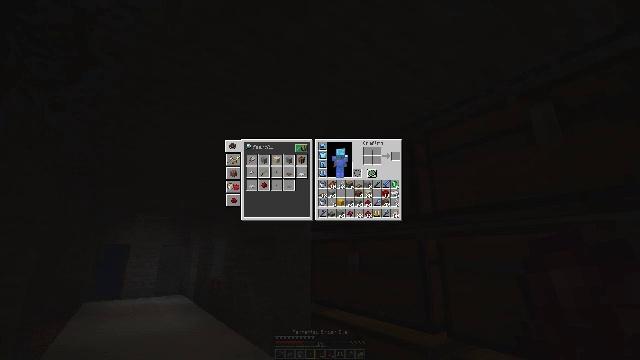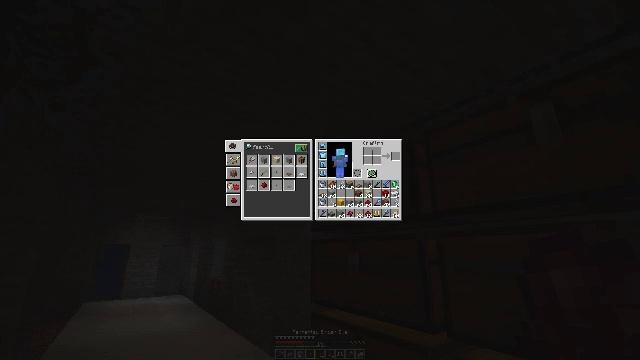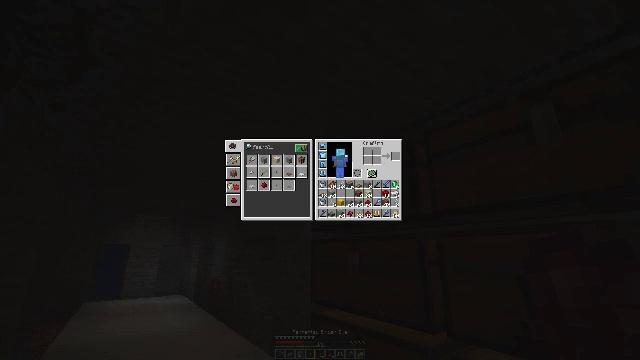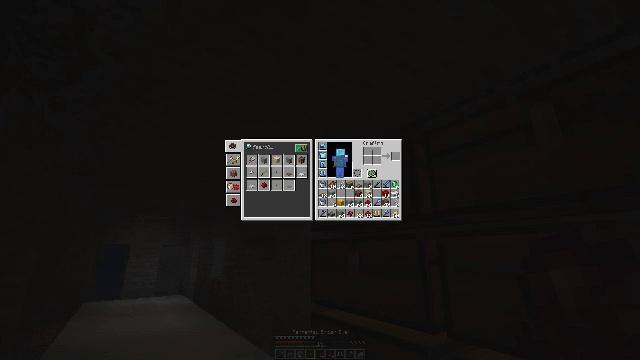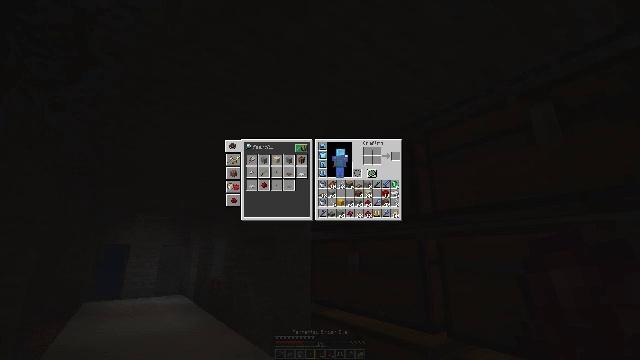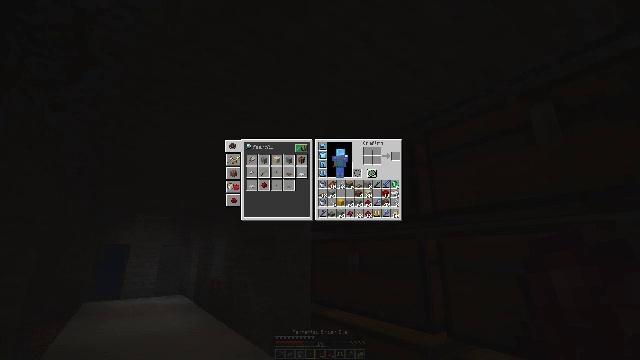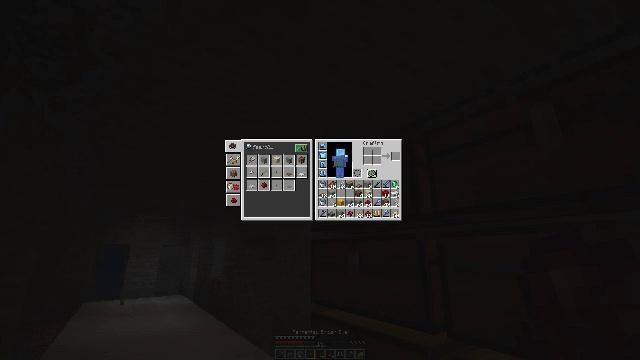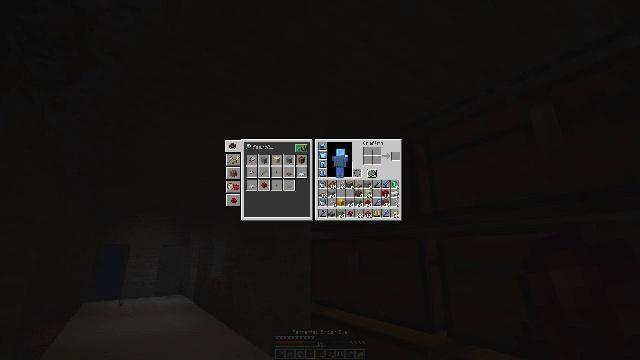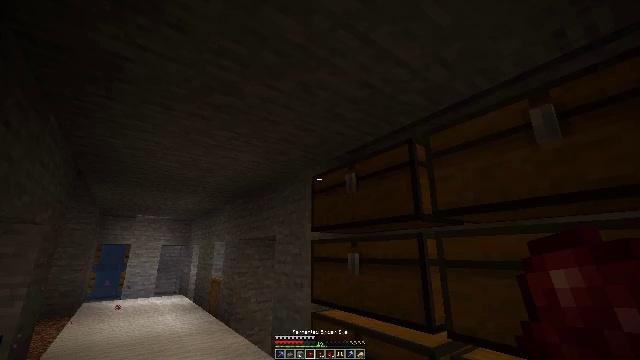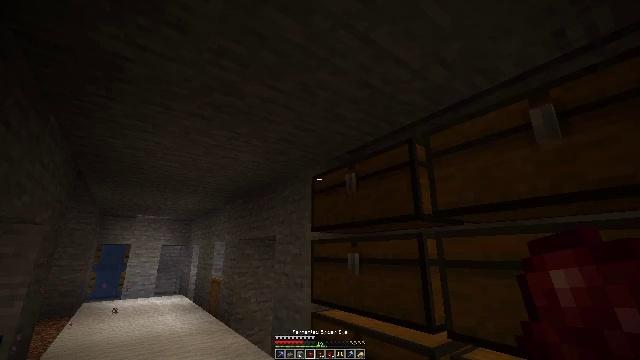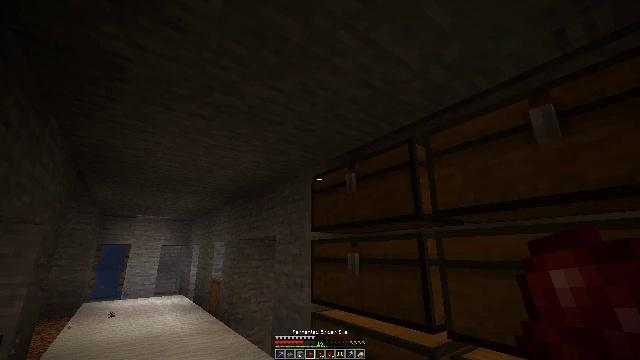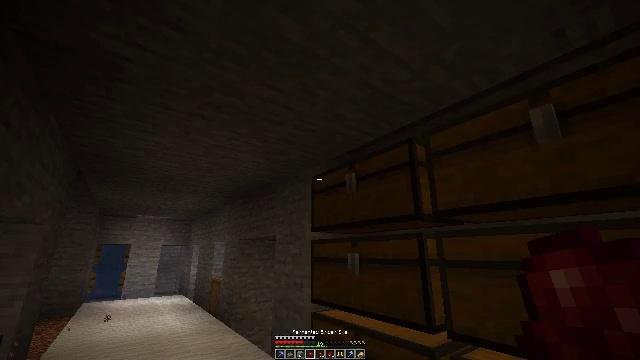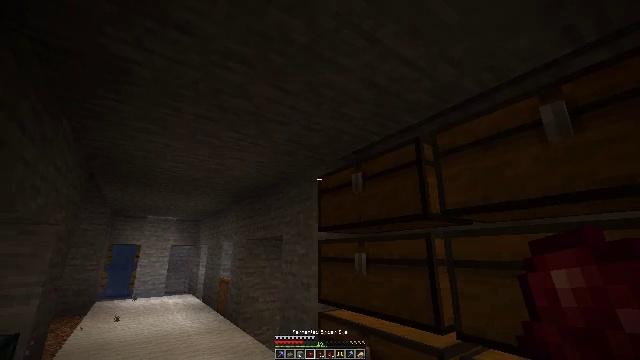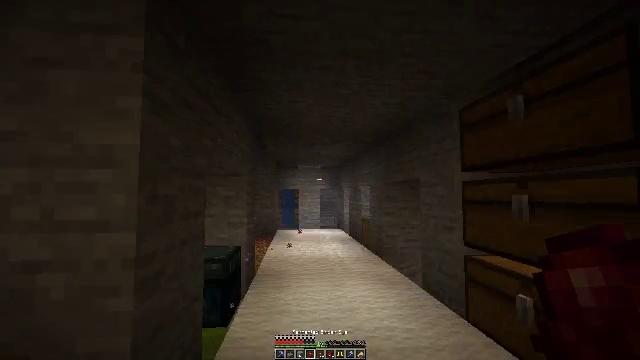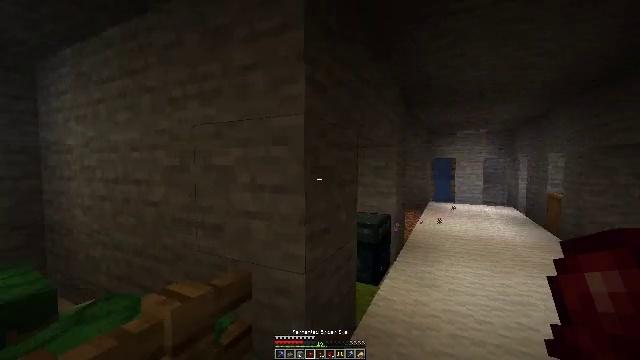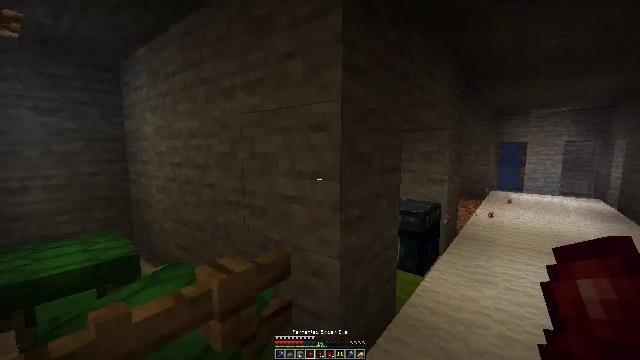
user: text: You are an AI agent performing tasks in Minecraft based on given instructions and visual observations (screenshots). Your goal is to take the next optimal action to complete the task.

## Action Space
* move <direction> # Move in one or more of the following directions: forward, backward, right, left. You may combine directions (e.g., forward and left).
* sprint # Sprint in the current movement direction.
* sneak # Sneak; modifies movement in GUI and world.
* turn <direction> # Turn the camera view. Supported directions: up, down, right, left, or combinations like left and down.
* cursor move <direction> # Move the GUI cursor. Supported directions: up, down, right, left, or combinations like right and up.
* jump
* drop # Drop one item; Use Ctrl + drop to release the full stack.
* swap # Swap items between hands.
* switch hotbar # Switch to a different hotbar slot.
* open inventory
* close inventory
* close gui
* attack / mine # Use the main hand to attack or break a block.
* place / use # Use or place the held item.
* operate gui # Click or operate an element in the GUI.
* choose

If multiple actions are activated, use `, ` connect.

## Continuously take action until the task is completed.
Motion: motion action
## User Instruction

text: Retrieve the lectern from the structure.
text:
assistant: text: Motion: no_op
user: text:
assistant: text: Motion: no_op
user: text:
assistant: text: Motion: no_op
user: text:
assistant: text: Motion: no_op
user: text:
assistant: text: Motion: no_op
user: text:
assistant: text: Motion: no_op
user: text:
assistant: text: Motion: no_op
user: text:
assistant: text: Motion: open inventory
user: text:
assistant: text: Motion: open inventory
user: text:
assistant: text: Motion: open inventory
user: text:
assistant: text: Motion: no_op
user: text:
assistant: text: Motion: turn left
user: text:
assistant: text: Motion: turn left and down
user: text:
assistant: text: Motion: move right, turn left and down
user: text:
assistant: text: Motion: move right, turn left and down
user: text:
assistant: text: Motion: move right
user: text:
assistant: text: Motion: move forward and move right
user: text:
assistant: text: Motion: move forward and move right
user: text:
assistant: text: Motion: move forward and move right
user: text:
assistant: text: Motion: move forward and move right
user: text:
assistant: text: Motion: move forward
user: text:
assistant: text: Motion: move forward
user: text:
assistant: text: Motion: move forward, turn left and down
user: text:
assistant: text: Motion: move forward, turn left and down
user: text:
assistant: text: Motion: move forward, turn left and down
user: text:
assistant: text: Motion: move forward, turn left
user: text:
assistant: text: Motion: move forward, turn left
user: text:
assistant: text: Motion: move forward
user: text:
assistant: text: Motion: move forward
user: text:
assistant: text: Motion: move forward